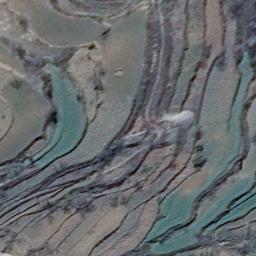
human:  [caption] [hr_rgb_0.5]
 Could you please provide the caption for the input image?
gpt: The green plants are on the terrace .

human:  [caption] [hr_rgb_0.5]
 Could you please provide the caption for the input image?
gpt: There is a straight path between the terraces .

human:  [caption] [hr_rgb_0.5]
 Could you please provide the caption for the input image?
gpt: The bare and green terrace is next to some trees .

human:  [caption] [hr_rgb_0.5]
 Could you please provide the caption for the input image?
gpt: A large layer of brown and green mixed terraces .

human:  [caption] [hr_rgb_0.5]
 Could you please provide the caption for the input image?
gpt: There are many green terraces of different sizes .